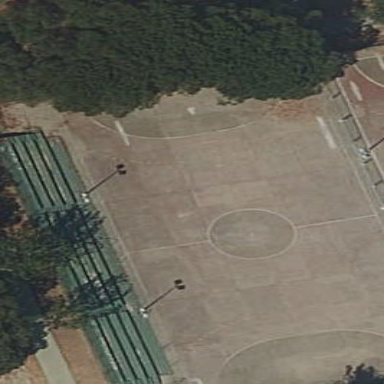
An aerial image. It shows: Soccer pitch designated for leisure and sports activities.